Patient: sex M, age 69
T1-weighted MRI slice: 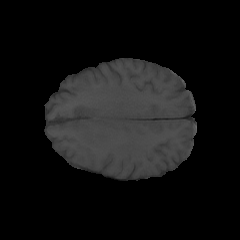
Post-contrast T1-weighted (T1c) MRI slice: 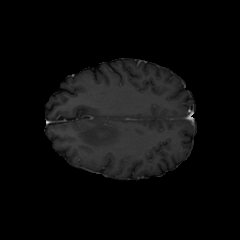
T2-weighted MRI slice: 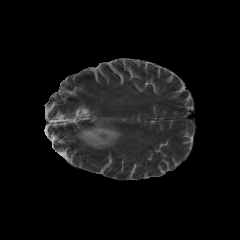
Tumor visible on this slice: yes
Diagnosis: Glioblastoma, IDH-wildtype
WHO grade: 4